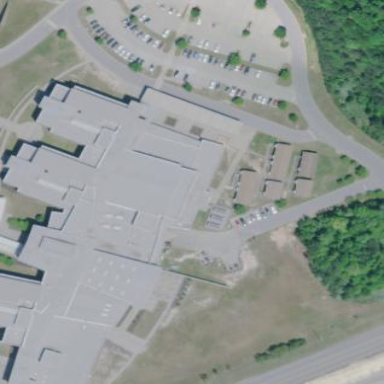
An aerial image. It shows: School building.